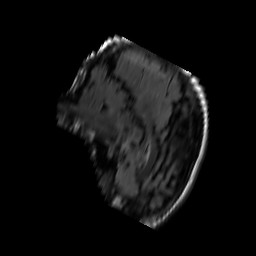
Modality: FLAIR
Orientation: sagittal
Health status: ill
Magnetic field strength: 3 T